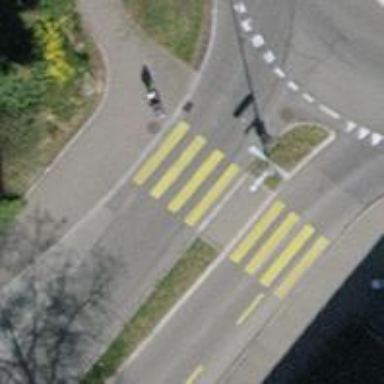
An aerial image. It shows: Marked crossing with pedestrian island.